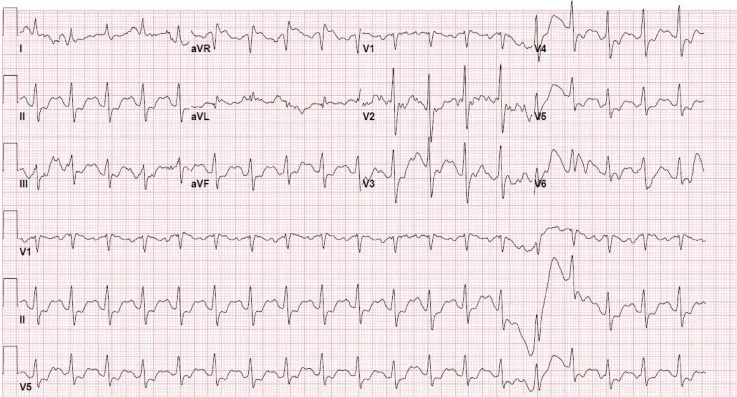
Taken after 5th arrest with successful ROSC. EKG Interpretation: Ventricular rate 115 bpm, QRS narrowed at 128 msec, QTc mildly prolonged at 478 msec, PR interval prolonged at 170 msec. Sinus tachycardia, regular rhythm, QRS narrowed, nonspecific T wave inversions.
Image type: electrography (ekg)